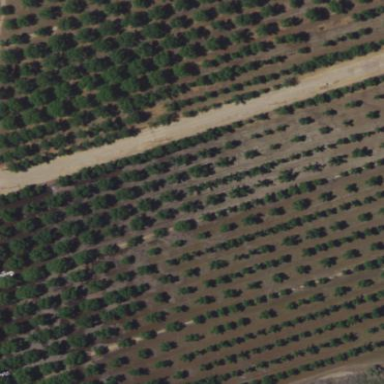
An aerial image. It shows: Orchard.